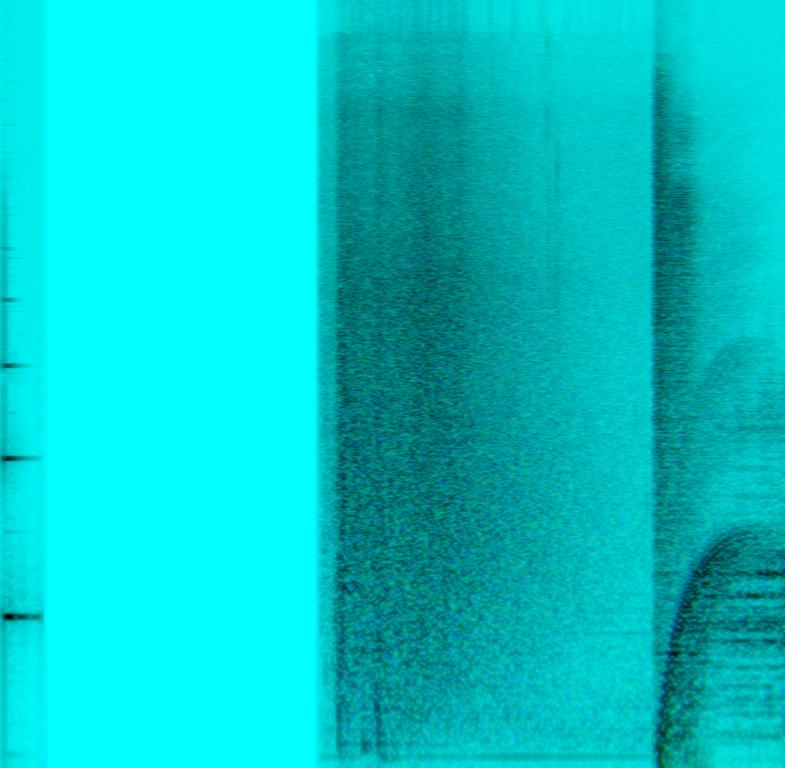
This music is an instrumental with medium tempo. Four different tracks that are completely unrelated are being played one after another. It begins with an intense violin symphony, followed by a beep and a dead phone tone, and some synthesised articulation with bass synth. The music is dissonant, chaotic, confusing and random.